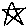
Label: star